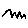
Label: zigzag